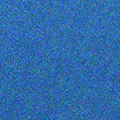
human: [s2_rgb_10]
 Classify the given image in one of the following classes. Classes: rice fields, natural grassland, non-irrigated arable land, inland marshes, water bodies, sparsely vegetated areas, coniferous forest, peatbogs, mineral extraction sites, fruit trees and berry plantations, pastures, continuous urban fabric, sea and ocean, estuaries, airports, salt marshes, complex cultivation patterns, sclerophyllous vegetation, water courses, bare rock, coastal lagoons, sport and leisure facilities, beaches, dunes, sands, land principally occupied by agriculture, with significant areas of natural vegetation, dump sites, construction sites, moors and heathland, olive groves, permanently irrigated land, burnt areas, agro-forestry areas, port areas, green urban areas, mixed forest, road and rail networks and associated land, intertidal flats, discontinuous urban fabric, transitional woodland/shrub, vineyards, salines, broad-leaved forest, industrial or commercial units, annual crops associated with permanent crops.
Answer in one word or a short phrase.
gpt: sea and ocean